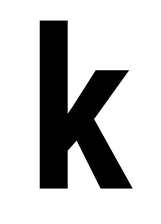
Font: Roboto_Condensed_SemiBold